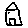
Label: house